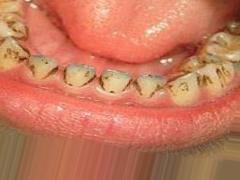
Condition: Tooth Discoloration